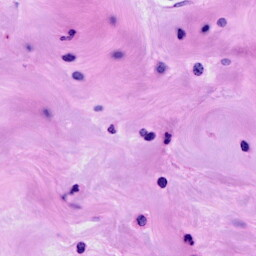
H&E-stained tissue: Breast